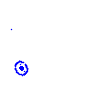
Particle: pion